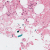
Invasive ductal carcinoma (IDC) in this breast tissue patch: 0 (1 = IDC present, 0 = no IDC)